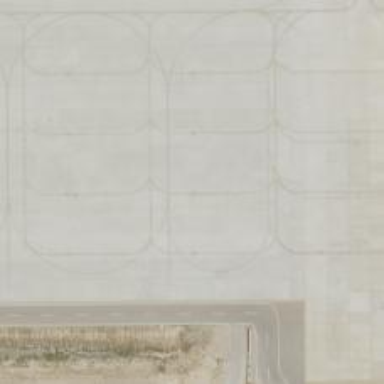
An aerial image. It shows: View of taxiway at the airport.